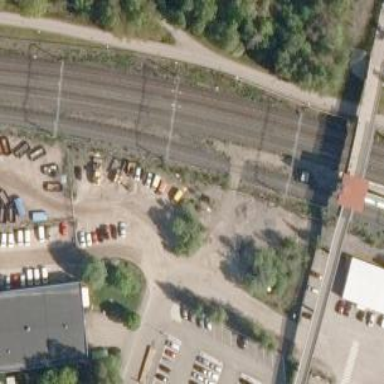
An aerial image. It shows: Level crossing on the railway with gate barrier.